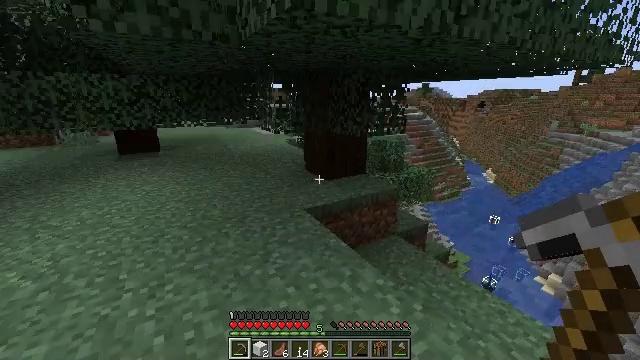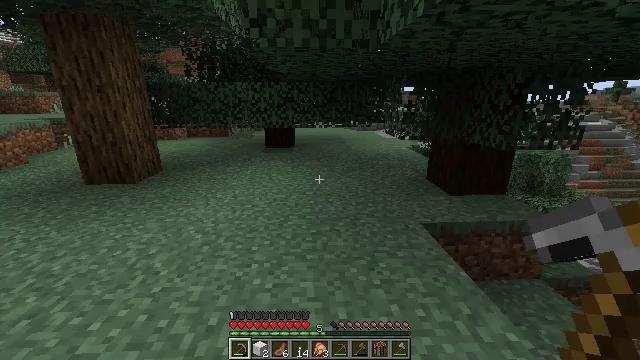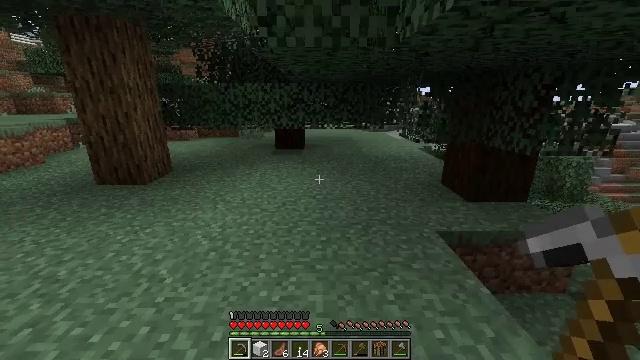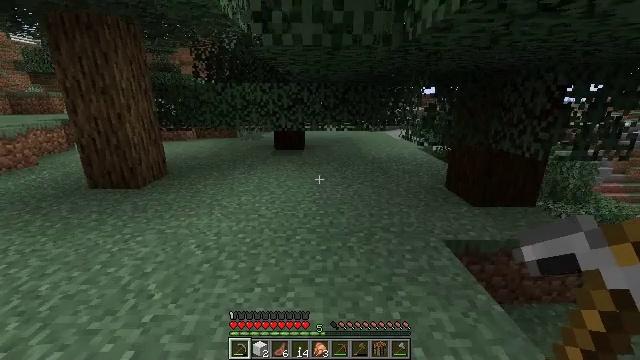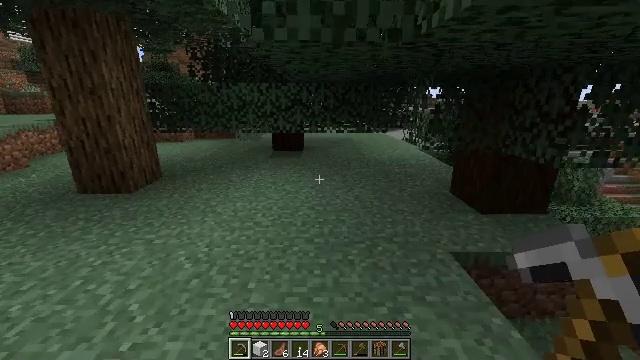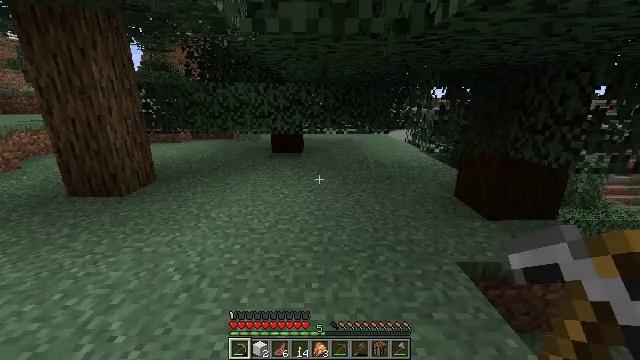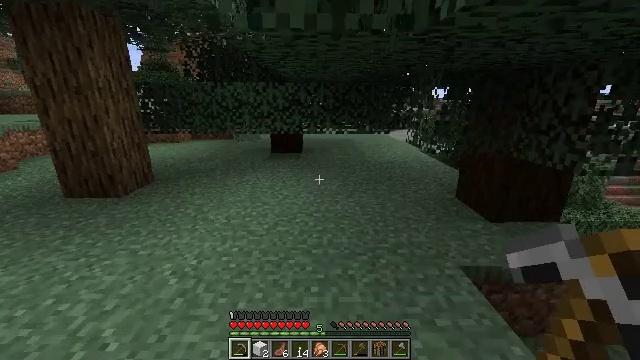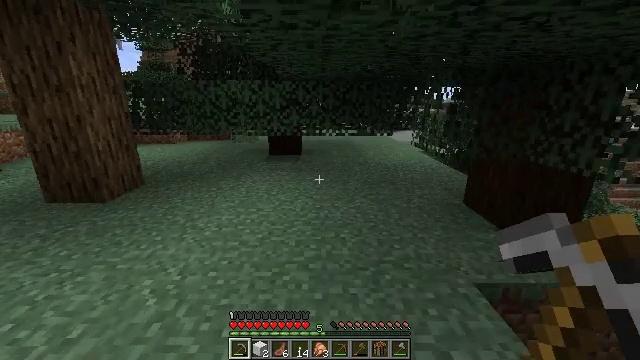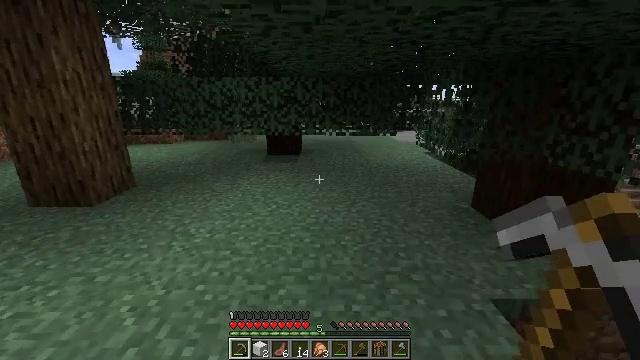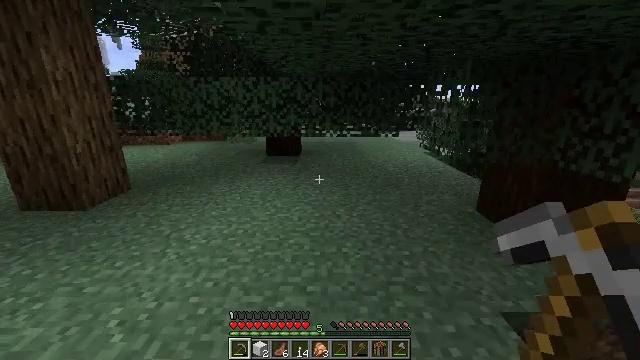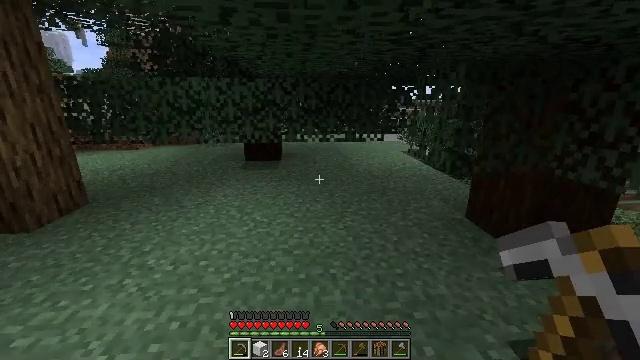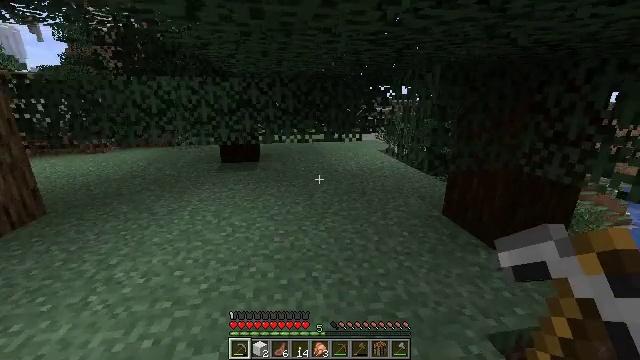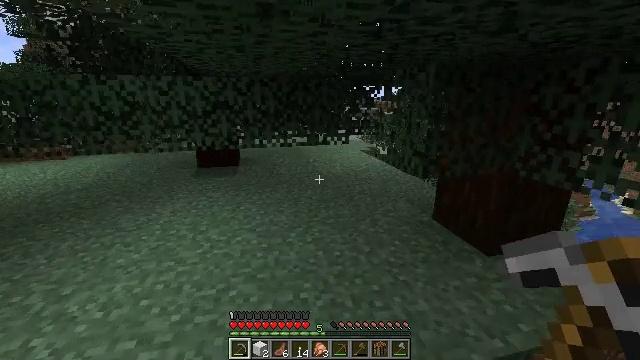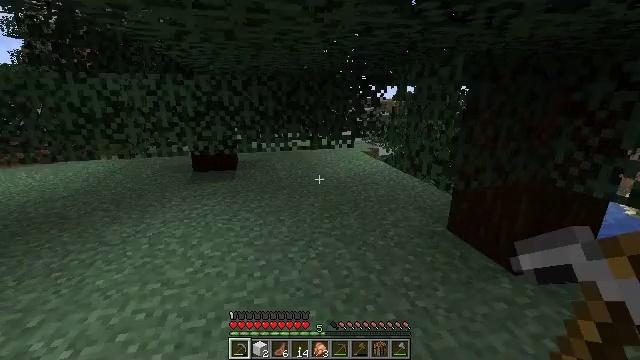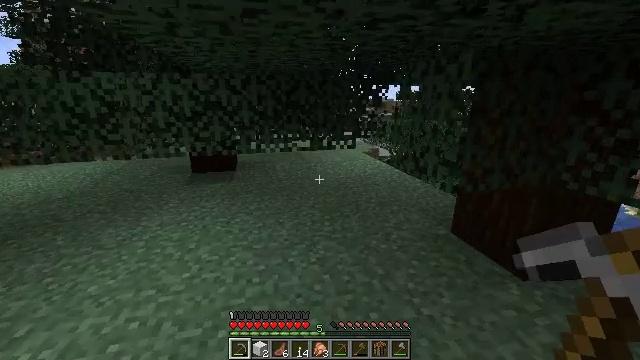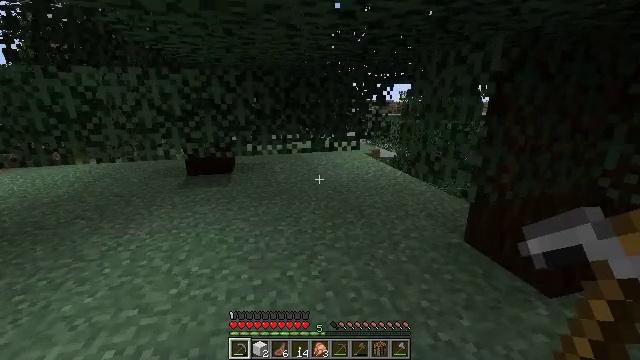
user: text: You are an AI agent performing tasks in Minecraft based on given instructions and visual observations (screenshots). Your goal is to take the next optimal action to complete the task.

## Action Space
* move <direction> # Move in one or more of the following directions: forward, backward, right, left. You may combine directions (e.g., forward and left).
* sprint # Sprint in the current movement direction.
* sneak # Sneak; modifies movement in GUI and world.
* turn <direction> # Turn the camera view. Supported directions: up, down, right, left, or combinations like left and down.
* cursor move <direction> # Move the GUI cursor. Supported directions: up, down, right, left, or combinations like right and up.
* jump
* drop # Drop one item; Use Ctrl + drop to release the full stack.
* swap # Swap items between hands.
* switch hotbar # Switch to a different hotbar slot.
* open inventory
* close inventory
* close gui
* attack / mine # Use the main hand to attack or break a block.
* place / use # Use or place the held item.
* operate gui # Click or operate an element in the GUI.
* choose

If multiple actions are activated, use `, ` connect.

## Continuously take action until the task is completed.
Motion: motion action
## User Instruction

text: Gather a pumpkin block.
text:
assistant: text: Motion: move forward, turn left
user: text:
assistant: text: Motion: move forward, turn left
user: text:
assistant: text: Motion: move forward
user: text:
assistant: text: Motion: move forward
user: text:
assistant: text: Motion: move forward
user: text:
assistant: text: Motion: move forward
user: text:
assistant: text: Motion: move forward
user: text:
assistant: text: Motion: move forward
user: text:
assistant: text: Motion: move forward
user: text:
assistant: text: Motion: move forward, turn right
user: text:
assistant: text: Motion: move forward, turn right
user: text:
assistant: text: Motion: move forward, turn right
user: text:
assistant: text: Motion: move forward
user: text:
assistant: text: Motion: move forward
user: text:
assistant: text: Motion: move forward
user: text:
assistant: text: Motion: move forward
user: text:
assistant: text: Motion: move forward
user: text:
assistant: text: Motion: move forward
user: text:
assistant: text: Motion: move forward
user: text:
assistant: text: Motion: move forward
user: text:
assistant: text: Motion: move forward
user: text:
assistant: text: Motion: move forward, turn right
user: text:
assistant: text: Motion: move forward, turn right
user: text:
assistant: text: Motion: move forward, turn right
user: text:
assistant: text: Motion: move forward, turn right
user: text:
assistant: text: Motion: move forward, turn right
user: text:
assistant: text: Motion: move forward, turn right and up
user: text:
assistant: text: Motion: move forward, turn right
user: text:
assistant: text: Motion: move forward
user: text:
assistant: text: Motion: move forward